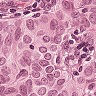
Metastatic tissue present: yes